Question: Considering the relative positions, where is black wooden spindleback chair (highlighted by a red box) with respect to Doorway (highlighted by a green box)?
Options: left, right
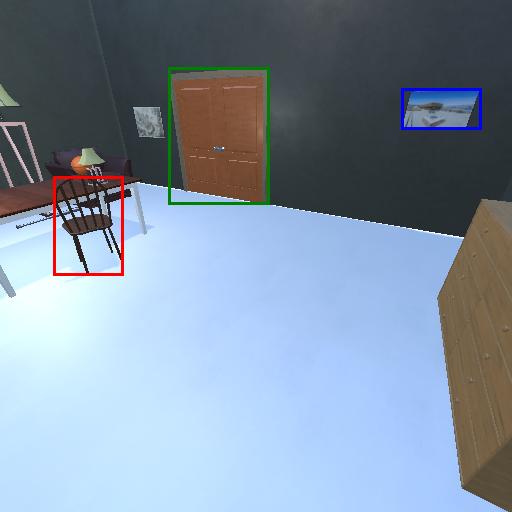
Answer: left